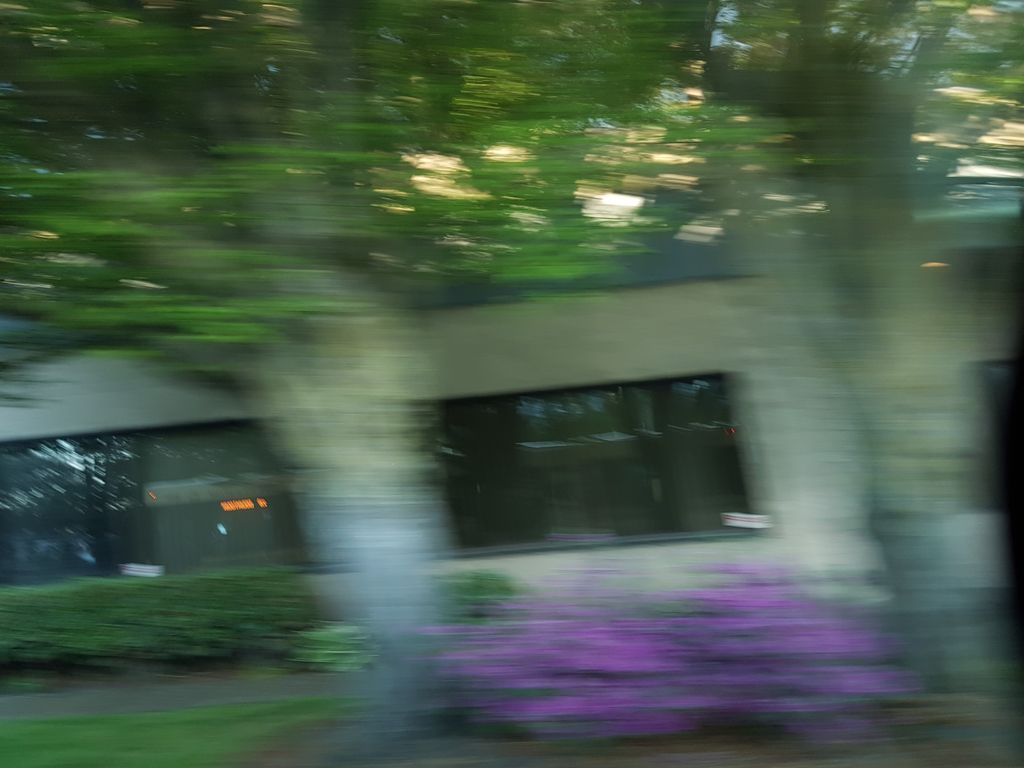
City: victoria